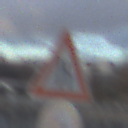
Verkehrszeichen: EinseitigVerengteFahrbahnRechts
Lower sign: UeberholverbotKraftfahrzeuge
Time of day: SunriseSunset
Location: Outdoor (Suburban)
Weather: PartlyCloudy
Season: NotSpecified
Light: Natural